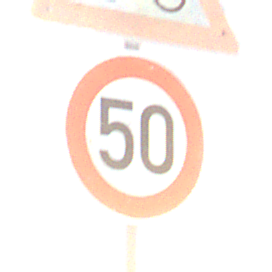
Verkehrszeichen: Geschwindigkeit50
Zusatzzeichen oben: RadverkehrLinks
Umgebung: Outdoor, Nature
Tageszeit: SunriseSunset
Wetter: PartlyCloudy
Licht: Natural
Jahreszeit: NotSpecified
Kontrast: LowContrast